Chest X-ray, PA view. Patient: 62 years old, sex F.
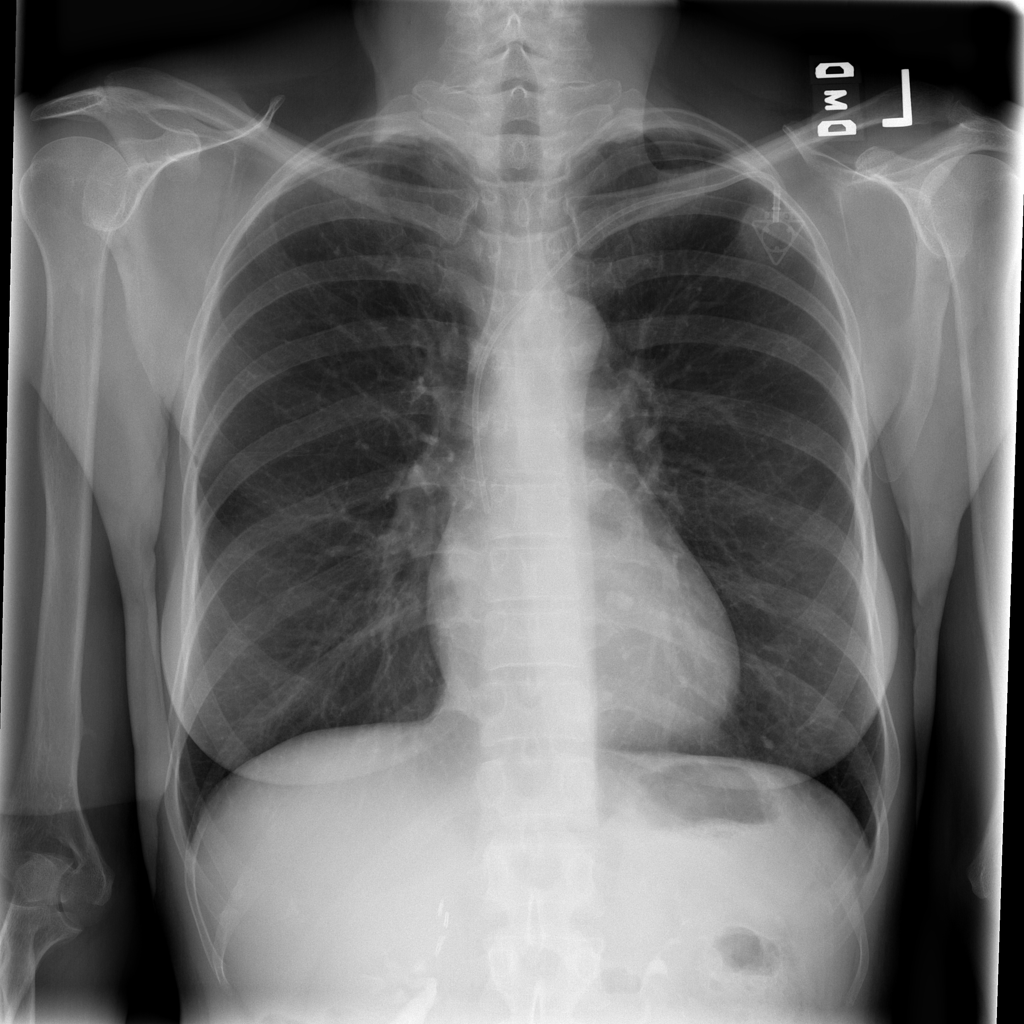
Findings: No Finding